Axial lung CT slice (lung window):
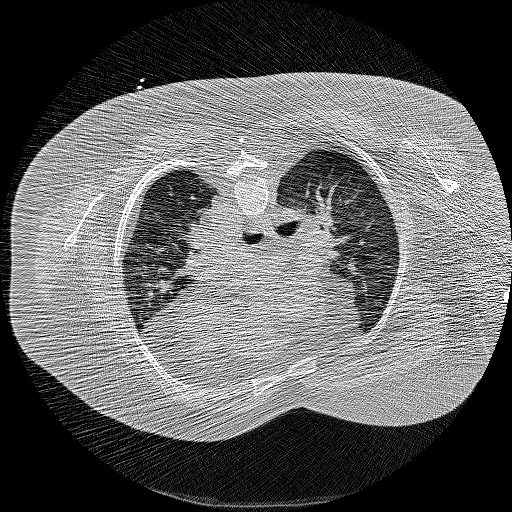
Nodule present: no